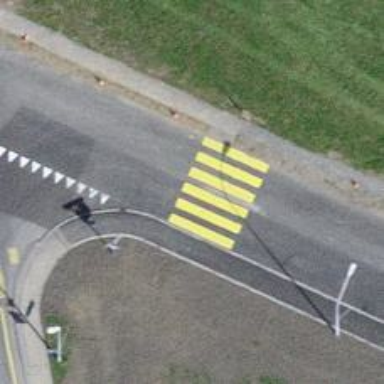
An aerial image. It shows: Uncontrolled road crossing.